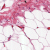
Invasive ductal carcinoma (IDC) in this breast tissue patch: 0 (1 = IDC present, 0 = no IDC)